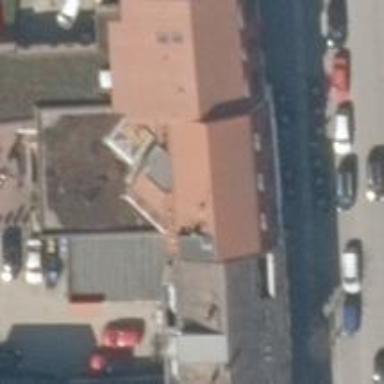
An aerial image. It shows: Bakery.